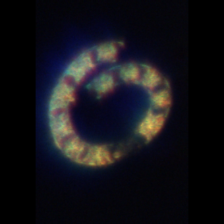
Taxon: Eucampia
Group: Diatoms